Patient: sex F, age 31
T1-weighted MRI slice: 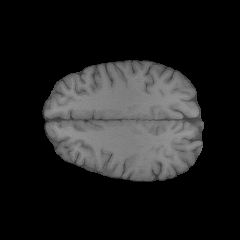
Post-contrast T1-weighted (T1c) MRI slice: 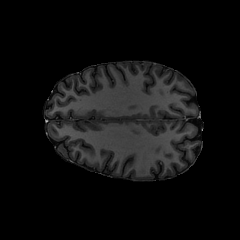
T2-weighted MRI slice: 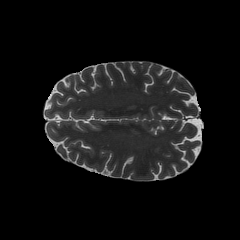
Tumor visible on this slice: no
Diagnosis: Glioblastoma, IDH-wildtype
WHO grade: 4